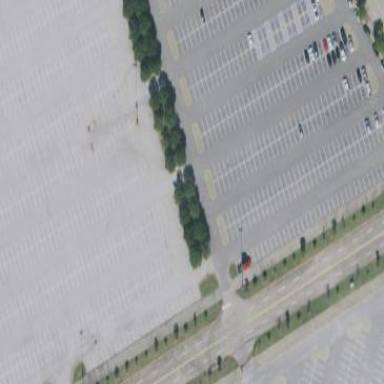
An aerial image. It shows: Parking area with surface.